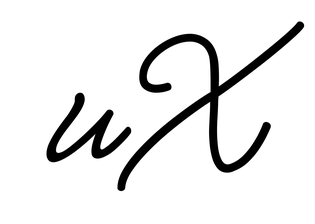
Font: MeowScript-Regular